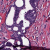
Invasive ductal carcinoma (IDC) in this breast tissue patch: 1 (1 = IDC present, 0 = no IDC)